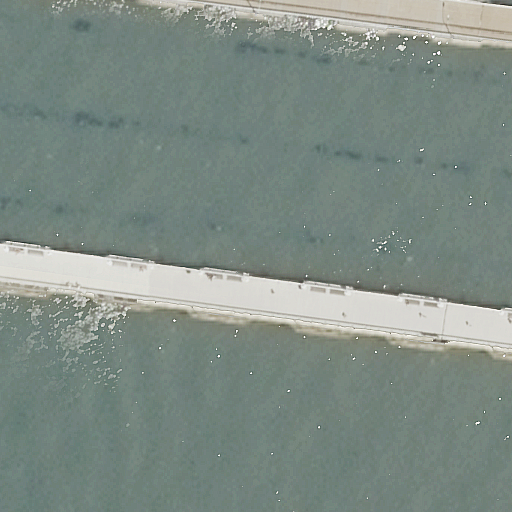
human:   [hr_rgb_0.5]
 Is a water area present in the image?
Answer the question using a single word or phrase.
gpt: yes

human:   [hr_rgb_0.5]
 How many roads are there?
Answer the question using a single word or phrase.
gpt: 2

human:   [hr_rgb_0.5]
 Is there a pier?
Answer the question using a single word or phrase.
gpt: yes

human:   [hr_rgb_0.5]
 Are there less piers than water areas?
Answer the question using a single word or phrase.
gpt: no

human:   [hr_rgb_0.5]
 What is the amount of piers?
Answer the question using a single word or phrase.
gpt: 1

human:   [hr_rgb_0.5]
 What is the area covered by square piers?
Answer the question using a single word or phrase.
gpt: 0m2

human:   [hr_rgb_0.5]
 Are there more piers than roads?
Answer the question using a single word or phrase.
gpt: no

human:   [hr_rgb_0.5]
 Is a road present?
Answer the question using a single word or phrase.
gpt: yes

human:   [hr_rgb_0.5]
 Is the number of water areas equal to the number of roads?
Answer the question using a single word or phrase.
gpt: no

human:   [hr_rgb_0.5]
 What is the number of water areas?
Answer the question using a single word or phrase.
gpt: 1

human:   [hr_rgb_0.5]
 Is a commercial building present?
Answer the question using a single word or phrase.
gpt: no

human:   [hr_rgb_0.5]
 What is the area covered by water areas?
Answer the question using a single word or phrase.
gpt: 10612m2

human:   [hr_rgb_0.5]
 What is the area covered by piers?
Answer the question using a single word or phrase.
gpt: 1030m2

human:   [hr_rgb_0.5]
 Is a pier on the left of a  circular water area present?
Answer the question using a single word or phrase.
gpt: no

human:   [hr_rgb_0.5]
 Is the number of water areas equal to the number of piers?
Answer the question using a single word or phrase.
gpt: yes

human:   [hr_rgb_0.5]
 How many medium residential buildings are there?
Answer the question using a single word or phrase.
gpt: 0

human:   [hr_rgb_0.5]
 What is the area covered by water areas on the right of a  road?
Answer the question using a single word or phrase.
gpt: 0m2

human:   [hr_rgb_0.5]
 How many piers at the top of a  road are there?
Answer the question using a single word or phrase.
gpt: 0

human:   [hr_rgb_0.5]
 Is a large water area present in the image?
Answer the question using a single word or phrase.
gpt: yes

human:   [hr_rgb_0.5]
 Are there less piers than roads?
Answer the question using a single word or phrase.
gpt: yes

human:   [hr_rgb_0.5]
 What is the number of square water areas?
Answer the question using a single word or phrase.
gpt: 0

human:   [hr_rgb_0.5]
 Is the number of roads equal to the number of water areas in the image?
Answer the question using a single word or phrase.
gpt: no

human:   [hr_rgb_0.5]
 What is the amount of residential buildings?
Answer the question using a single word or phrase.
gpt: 0

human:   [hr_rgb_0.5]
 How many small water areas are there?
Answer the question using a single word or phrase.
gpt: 0

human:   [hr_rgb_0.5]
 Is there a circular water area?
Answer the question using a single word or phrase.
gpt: no

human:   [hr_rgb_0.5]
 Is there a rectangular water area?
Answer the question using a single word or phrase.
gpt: yes

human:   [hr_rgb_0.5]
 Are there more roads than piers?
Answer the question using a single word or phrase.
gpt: yes

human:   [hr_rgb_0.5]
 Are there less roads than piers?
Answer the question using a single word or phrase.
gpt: no

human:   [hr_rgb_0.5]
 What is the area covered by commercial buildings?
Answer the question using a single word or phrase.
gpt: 0m2

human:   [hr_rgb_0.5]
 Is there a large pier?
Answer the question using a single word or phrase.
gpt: yes

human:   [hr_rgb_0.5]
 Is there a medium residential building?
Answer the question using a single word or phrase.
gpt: no

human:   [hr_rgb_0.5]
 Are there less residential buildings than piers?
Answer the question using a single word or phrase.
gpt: yes

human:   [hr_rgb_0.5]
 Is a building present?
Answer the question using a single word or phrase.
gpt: no

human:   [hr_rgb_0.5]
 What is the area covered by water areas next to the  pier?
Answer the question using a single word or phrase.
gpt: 10612m2

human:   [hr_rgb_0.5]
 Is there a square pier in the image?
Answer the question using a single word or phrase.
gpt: no

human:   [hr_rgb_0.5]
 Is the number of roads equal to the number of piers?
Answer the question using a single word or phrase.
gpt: no

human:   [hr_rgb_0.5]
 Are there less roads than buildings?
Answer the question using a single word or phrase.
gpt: no

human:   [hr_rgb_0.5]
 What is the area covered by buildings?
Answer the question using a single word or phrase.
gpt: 0m2

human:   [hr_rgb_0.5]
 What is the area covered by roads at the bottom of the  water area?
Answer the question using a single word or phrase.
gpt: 0m2

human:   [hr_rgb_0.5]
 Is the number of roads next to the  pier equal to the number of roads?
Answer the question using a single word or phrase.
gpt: yes

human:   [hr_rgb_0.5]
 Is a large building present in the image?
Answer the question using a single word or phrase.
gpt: no

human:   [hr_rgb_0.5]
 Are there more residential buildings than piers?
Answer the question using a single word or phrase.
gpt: no

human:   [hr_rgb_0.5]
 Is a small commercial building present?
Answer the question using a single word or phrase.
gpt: no

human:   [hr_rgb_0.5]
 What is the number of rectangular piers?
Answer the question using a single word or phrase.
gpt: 0

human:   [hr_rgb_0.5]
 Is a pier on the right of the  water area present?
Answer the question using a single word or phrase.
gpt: no

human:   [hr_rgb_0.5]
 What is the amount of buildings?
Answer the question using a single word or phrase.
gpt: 0

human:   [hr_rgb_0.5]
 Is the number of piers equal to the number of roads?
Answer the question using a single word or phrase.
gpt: no

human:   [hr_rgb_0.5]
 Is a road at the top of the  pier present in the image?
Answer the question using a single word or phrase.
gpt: yes

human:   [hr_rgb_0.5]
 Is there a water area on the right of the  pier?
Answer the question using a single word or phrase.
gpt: no

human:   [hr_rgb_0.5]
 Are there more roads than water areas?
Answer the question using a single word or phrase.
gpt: yes

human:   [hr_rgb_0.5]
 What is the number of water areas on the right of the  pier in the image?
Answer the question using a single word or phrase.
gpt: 0

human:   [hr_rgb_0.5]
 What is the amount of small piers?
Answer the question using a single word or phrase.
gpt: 0

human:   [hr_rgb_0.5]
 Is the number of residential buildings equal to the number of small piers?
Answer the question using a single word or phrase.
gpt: yes

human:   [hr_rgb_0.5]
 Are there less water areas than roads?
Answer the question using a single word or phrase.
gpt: yes

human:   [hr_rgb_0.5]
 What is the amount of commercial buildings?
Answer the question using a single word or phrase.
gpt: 0

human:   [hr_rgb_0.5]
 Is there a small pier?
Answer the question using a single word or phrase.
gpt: no

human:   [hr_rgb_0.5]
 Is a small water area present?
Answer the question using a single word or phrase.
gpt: no

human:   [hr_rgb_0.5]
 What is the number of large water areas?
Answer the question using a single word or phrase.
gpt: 1

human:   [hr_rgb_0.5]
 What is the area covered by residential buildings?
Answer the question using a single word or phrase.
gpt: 0m2

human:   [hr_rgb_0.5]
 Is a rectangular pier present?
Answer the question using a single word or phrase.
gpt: no

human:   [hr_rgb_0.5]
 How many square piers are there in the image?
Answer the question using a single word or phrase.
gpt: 0

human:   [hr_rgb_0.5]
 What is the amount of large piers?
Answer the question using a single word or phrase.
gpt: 1

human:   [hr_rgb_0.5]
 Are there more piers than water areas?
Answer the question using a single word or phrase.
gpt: no

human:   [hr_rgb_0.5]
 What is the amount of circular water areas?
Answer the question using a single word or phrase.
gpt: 0